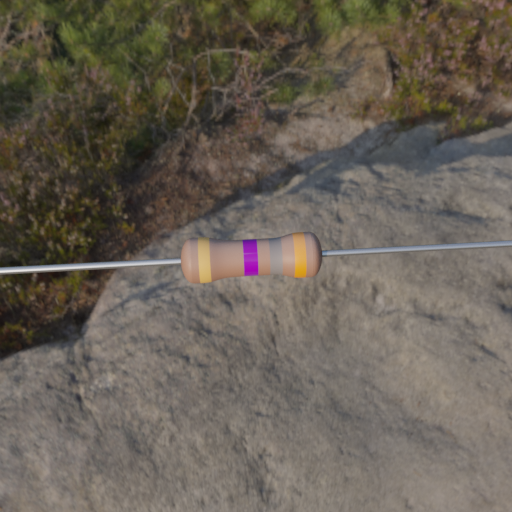
Resistor colour bands (in order): gold, violet, gray, orange